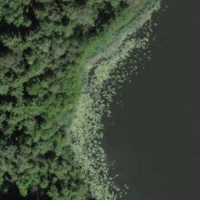
EUNIS habitat code: 14
Species observed at this site:
Sonchus asper